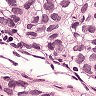
Metastatic tissue present: yes